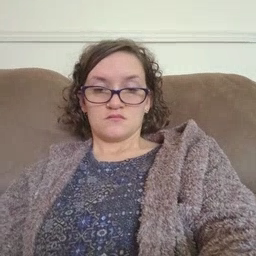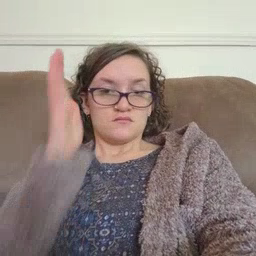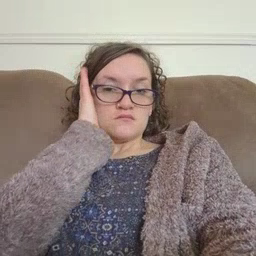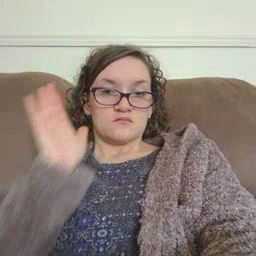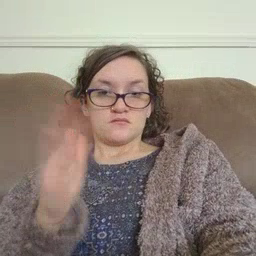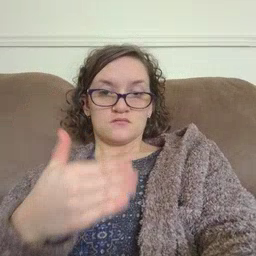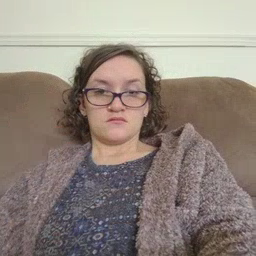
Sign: bedroom